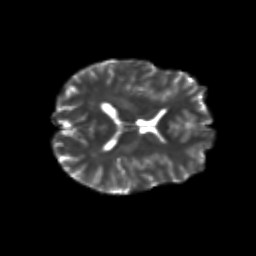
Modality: T2w
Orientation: axial
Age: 23
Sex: male
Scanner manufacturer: siemens
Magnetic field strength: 3 T
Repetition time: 3.5 s
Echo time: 0.113 s